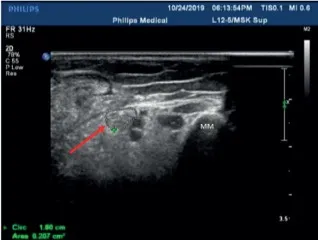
Patient 2 was treated with mecobalamin by ultrasound-guided hydrodissection injection at the malleolus medialis of the posterior tibial nerves (A-E). (B) The posterior tibial nerve of patient 2 was thickened with a fuzzy boundary in the medial malleolus (the red arrowhead indicates the posterior tibial nerve).
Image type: radiology (ultrasound)